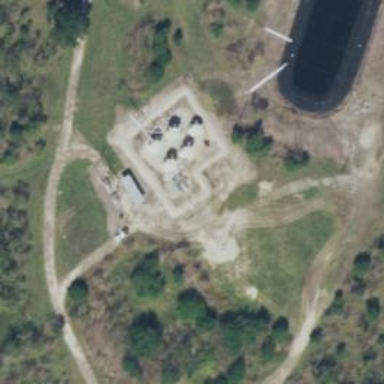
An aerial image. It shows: Petroleum well that is man-made.